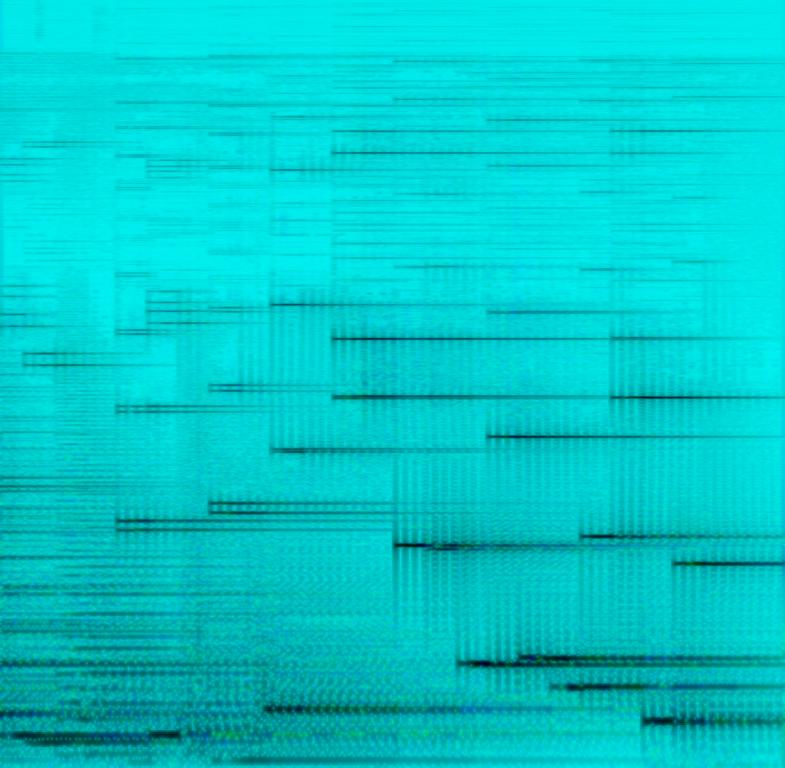
The song is an instrumental. The song is medium tempo with ethereal harmony tones that fade gently. The song is psychedelic and soul searching. The song quality is poor. The song is very emotional and haunting.